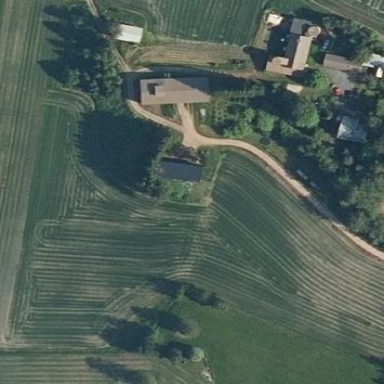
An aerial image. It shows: Farm with farmyard.